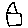
Label: house